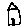
Label: house